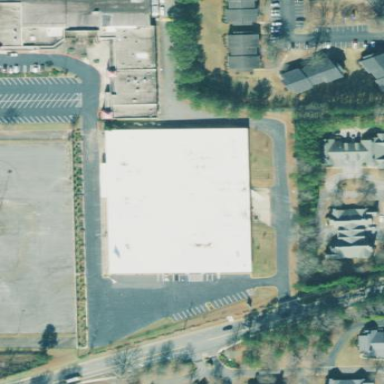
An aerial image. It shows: Building housing storage rental shop.